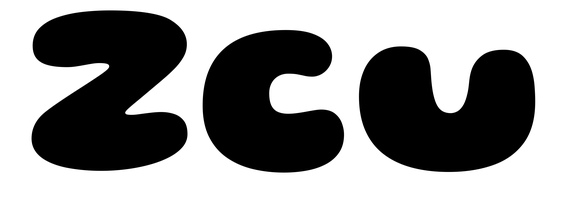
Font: Gluten_Black